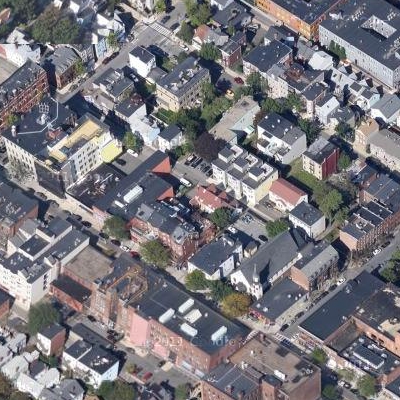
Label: fResident